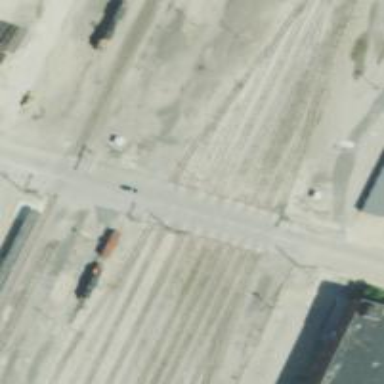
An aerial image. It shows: Crossing for the railway.